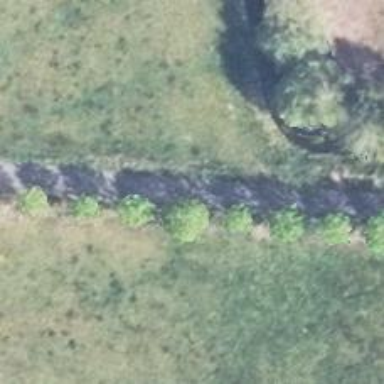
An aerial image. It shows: Grass track with grade 5 tracktype.